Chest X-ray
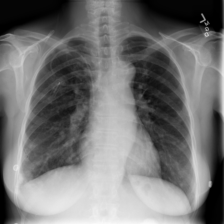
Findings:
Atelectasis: negative
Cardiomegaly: negative
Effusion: negative
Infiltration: negative
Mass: negative
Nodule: negative
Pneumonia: positive
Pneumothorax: negative
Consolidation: negative
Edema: negative
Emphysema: negative
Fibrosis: negative
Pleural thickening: negative
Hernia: negative